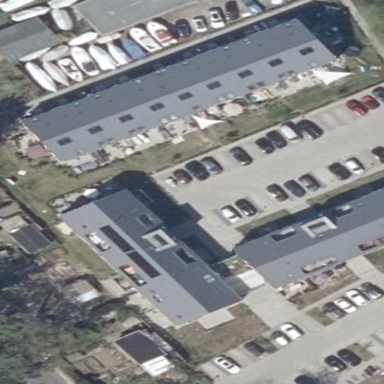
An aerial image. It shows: White apartment building with gabled roof tiles. The roof is black in color.